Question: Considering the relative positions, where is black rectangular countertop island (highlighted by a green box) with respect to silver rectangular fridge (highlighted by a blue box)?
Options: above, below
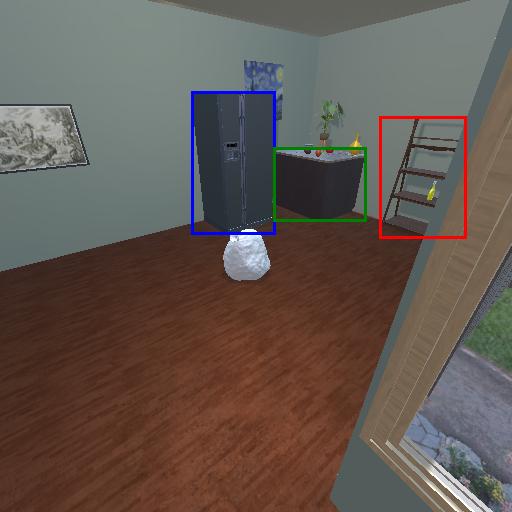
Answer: above